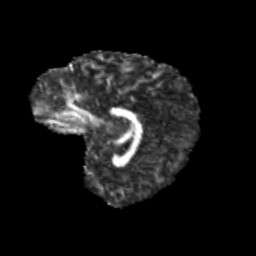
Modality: FA
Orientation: sagittal
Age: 13
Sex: male
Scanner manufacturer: siemens
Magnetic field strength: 3 T
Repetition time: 3.8 s
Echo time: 0.07 s